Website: macys
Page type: cross-sells
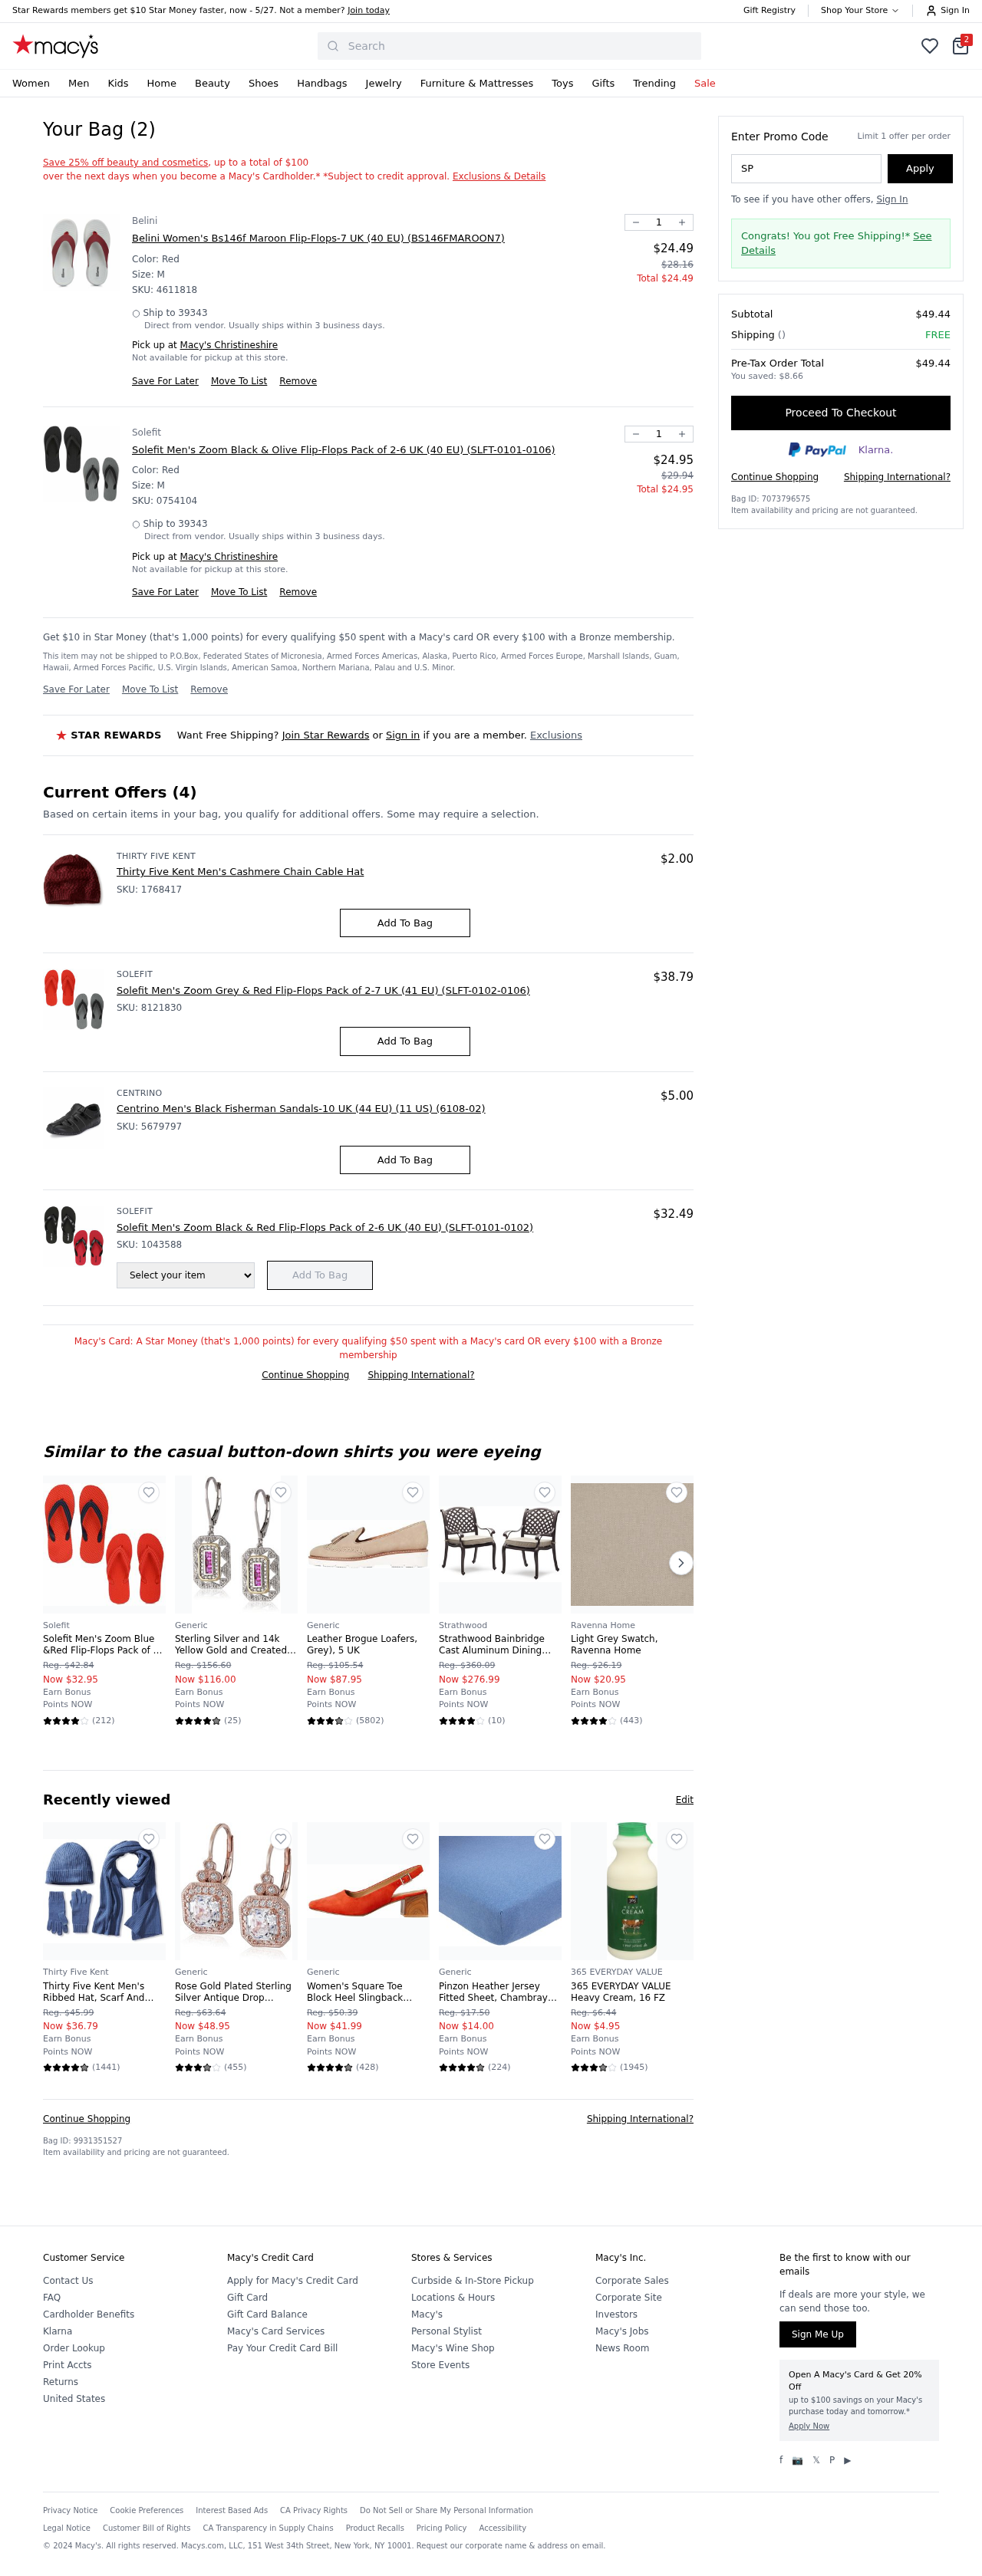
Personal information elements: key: PII_CITY
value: Christineshire
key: PII_POSTCODE
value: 39343
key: PII_PROMO_CODE
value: SPRING14
Product elements: key: PRODUCT10_BRAND
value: Thirty Five Kent
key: PRODUCT10_NAME
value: Thirty Five Kent Men's Ribbed Hat, Scarf And Touch Tech Glove, Denim
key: PRODUCT10_NUM_RATINGS
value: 1441
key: PRODUCT10_PRICE
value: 36.79
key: PRODUCT10_RATING
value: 4.7
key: PRODUCT11_BRAND
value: Generic
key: PRODUCT11_NAME
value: Rose Gold Plated Sterling Silver Antique Drop Earrings set with Asscher Cut Swarovski Zirconia
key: PRODUCT11_NUM_RATINGS
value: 455
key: PRODUCT11_PRICE
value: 48.95
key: PRODUCT11_RATING
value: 3.9
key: PRODUCT12_BRAND
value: Generic
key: PRODUCT12_NAME
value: Women's Square Toe Block Heel Slingback Closed, Orange, 2
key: PRODUCT12_NUM_RATINGS
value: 428
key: PRODUCT12_PRICE
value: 41.99
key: PRODUCT12_RATING
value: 4.5
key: PRODUCT13_BRAND
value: Generic
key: PRODUCT13_NAME
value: Pinzon Heather Jersey Fitted Sheet, Chambray Heather, 140 x 190 x 30 cm
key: PRODUCT13_NUM_RATINGS
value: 224
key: PRODUCT13_PRICE
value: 14
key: PRODUCT13_RATING
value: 4.9
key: PRODUCT14_BRAND
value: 365 EVERYDAY VALUE
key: PRODUCT14_NAME
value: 365 EVERYDAY VALUE Heavy Cream, 16 FZ
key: PRODUCT14_NUM_RATINGS
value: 1945
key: PRODUCT14_PRICE
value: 4.95
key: PRODUCT14_RATING
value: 3.6
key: PRODUCT15_BRAND
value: Thirty Five Kent
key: PRODUCT15_NAME
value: Thirty Five Kent Men's Cashmere Chain Cable Hat
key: PRODUCT15_PRICE
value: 2
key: PRODUCT16_BRAND
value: Centrino
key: PRODUCT16_NAME
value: Centrino Men's Black Fisherman Sandals-10 UK (44 EU) (11 US) (6108-02)
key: PRODUCT16_PRICE
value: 5
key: PRODUCT1_BRAND
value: Belini
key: PRODUCT1_NAME
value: Belini Women's Bs146f Maroon Flip-Flops-7 UK (40 EU) (BS146FMAROON7)
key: PRODUCT1_PRICE
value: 24.49
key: PRODUCT1_QUANTITY
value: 1
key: PRODUCT2_BRAND
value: Solefit
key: PRODUCT2_NAME
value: Solefit Men's Zoom Black & Olive Flip-Flops Pack of 2-6 UK (40 EU) (SLFT-0101-0106)
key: PRODUCT2_PRICE
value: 24.95
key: PRODUCT2_QUANTITY
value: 1
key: PRODUCT3_BRAND
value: Solefit
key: PRODUCT3_NAME
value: Solefit Men's Zoom Grey & Red Flip-Flops Pack of 2-7 UK (41 EU) (SLFT-0102-0106)
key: PRODUCT3_PRICE
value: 38.79
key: PRODUCT4_BRAND
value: Solefit
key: PRODUCT4_NAME
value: Solefit Men's Zoom Black & Red Flip-Flops Pack of 2-6 UK (40 EU) (SLFT-0101-0102)
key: PRODUCT4_PRICE
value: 32.49
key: PRODUCT5_BRAND
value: Solefit
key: PRODUCT5_NAME
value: Solefit Men's Zoom Blue &Red Flip-Flops Pack of 2-10 UK (44 EU) (SLFT-0102-0103)
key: PRODUCT5_NUM_RATINGS
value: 212
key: PRODUCT5_PRICE
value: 32.95
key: PRODUCT5_RATING
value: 4.2
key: PRODUCT6_BRAND
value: Generic
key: PRODUCT6_NAME
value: Sterling Silver and 14k Yellow Gold and Created Ruby Art Deco-Style with Diamond Accents Drop Earrin
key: PRODUCT6_NUM_RATINGS
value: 25
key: PRODUCT6_PRICE
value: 116
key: PRODUCT6_RATING
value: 4.7
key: PRODUCT7_BRAND
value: Generic
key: PRODUCT7_NAME
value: Leather Brogue Loafers, Grey), 5 UK
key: PRODUCT7_NUM_RATINGS
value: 5802
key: PRODUCT7_PRICE
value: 87.95
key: PRODUCT7_RATING
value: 3.5
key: PRODUCT8_BRAND
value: Strathwood
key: PRODUCT8_NAME
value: Strathwood Bainbridge Cast Aluminum Dining Chair with Cushion, Set of 2
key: PRODUCT8_NUM_RATINGS
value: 10
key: PRODUCT8_PRICE
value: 276.99
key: PRODUCT8_RATING
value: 4.1
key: PRODUCT9_BRAND
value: Ravenna Home
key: PRODUCT9_NAME
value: Light Grey Swatch, Ravenna Home
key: PRODUCT9_NUM_RATINGS
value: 443
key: PRODUCT9_PRICE
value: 20.95
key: PRODUCT9_RATING
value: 4.2
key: PRODUCT1_SKU
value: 4611818
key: PRODUCT1_ORIGINAL_PRICE
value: $28.16
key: PRODUCT1_TOTAL
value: $24.49
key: PRODUCT2_SKU
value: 0754104
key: PRODUCT2_ORIGINAL_PRICE
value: $29.94
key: PRODUCT2_TOTAL
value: $24.95
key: PRODUCT15_SKU
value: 1768417
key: PRODUCT3_SKU
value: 8121830
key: PRODUCT16_SKU
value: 5679797
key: PRODUCT4_SKU
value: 1043588
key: PRODUCT5_ORIGINAL_PRICE
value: Reg. $42.84
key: PRODUCT6_ORIGINAL_PRICE
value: Reg. $156.60
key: PRODUCT7_ORIGINAL_PRICE
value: Reg. $105.54
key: PRODUCT8_ORIGINAL_PRICE
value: Reg. $360.09
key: PRODUCT9_ORIGINAL_PRICE
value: Reg. $26.19
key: PRODUCT10_ORIGINAL_PRICE
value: Reg. $45.99
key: PRODUCT11_ORIGINAL_PRICE
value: Reg. $63.64
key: PRODUCT12_ORIGINAL_PRICE
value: Reg. $50.39
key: PRODUCT13_ORIGINAL_PRICE
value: Reg. $17.50
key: PRODUCT14_ORIGINAL_PRICE
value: Reg. $6.44
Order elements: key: ORDER_NUM_ITEMS
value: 2
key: ORDER_SUBTOTAL
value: $49.44
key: ORDER_TOTAL
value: $49.44
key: ORDER_SAVINGS
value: $8.66
Search elements: key: HEADER_SEARCH
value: Search